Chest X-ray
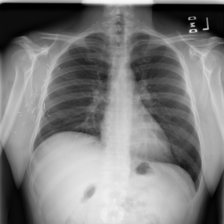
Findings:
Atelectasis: negative
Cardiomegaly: negative
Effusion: negative
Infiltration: negative
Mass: negative
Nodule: negative
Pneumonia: negative
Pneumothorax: negative
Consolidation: negative
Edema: negative
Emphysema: negative
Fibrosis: negative
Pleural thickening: negative
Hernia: negative